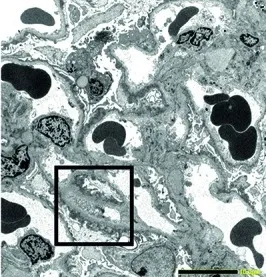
A: Electron microscopy shows extensive foot process effacement of the podocytes, which contain large amounts of electron-dense materials mainly in the area covering the surface of the glomerular basement membrane. Bar = 10 microm.
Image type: pathology (masson_trichrome)